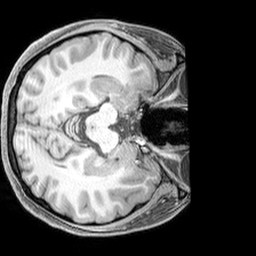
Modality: T1w
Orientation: axial
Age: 21
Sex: female
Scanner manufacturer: siemens
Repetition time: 2.3 s
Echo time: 0.00226 s